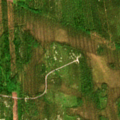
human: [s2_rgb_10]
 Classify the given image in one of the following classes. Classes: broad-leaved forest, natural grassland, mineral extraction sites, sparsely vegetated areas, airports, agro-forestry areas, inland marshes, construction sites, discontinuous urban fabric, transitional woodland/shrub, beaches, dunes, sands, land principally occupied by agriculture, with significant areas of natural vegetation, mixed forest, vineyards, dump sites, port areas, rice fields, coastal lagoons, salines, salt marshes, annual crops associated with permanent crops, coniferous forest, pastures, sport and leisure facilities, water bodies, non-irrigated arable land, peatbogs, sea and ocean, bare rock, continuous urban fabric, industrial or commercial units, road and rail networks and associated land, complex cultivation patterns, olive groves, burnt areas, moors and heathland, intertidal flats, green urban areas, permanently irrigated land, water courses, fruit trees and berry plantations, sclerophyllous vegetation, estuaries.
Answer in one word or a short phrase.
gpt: coniferous forest, mixed forest, transitional woodland/shrub